Question: '''
<div>
<img src="http://static.jsbin.com/images/jsbin_16.png" />
</div>
'''
'''
div { border:5px solid #000; }
img { border:1px solid red; }
'''

My problem is the space under the image, I added border to the 'div' container and border to the 'img' to make it more demonstrative.
### JsBin
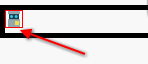
Answer: This happens due to 'img' layout, just change it to 'display: block' :
### JSBin
Or change 'vertical-align' property to 'top':
### JSBin
Or set 'font-size: 0' to the 'div' container :
### JSBin
Or set 'line-height: 0' to the 'div' container :
### JSBin